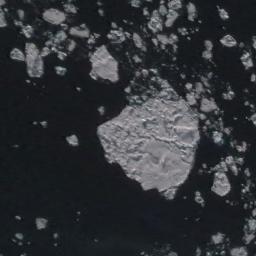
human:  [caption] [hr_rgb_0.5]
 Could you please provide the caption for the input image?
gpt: A large piece of ice and many small pieces of ice scattered on the deep blue sea .

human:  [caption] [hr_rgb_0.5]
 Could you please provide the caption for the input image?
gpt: A large piece of sea ice and a lot of small pieces of sea ice float in the deep blue sea .

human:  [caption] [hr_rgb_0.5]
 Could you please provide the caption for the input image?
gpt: There is a big ice and many small ice on the deep blue sea .

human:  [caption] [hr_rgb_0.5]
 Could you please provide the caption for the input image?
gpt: Sea ice is surrounded by water .

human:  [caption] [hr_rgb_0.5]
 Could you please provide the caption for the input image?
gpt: There are many pieces of sea ice .